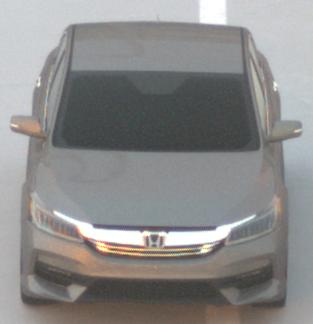
Make: Honda
Model: Accord Hybrid
Detailed model: 9. Generation
Model produced from: 2015
Model produced until: 2019
Doors: 4
Color: gray
Road condition: dry road
Daytime: sunrise or sunset
Contrast: medium contrast